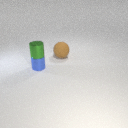
small blue metal cylinder below small green metal cylinder